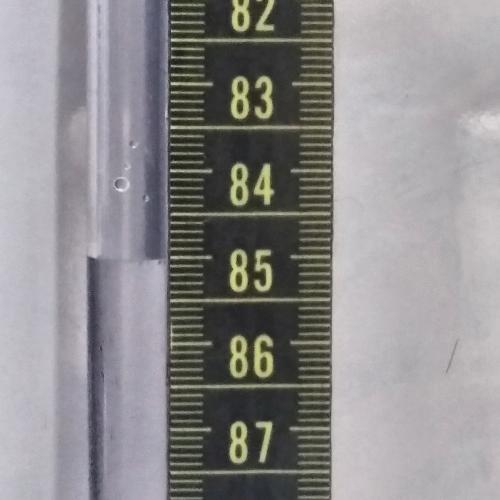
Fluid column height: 85.0 cm